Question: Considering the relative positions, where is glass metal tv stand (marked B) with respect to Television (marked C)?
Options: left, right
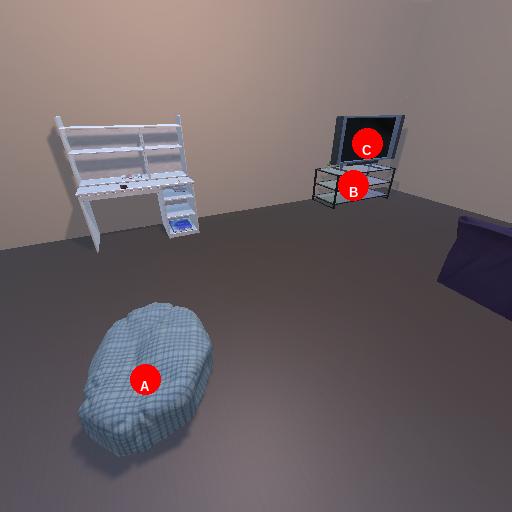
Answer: left